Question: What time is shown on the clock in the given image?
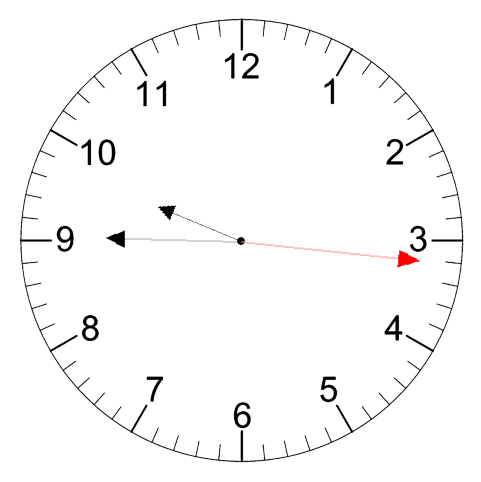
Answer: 09:45:16